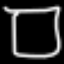
Label: square